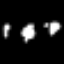
Label: leaf